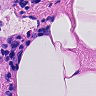
Metastatic tissue present: no